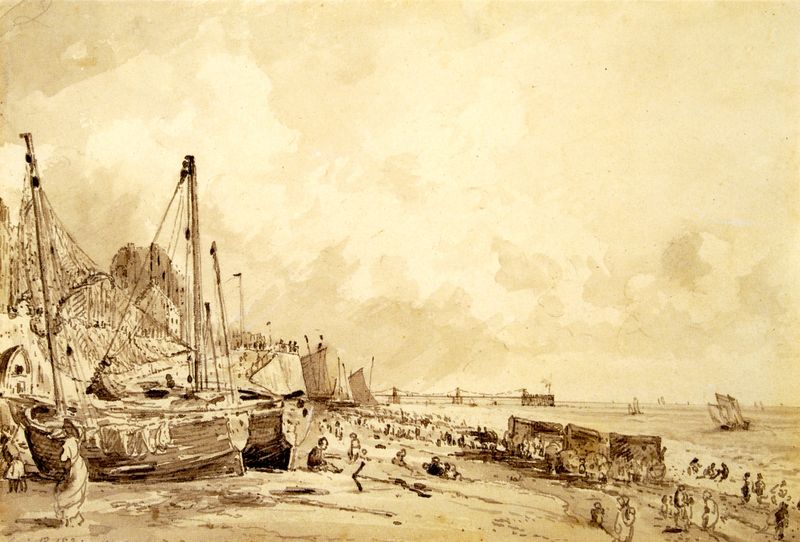
Titel: Brighton Beach, Looking East
Künstler: John Constable
Standort: New York (New York)
Institution: (Privatsammlung)
Schlagwörter: dunkel, feder, gemälde, himmel, mann, meer, schatten, wasser, weiß, wolken, aquarell, baden, badende, frauen, landschaft, menschen, ocker, sand, see, sitzen, stadt, ufer, braun, frau, grau, hell, holz, kleid, kleider, licht, männer, schwarz, skizze, strasse, zeichnung, haus, schloss, weg, wolke, beige, leute, malerei, horizont, häuser, weite, wind, brücke, sonne, kind, kontrast, boot, boote, kinder, küste, schiff, schiffe, segel, segelboot, segelschiffe, sommer, strand, wellen, fischer, mast, netze, segelschiff, mauer, farbe, grafik, hütten, ausflug, spazieren, kutschen, besucher, sepia, arbeiter, figuren, hafen, ladung, wagen, anleger, kai, kaimauer, masten, promenade, böschung, landung, pier, seile, steg, wellenbrecher, wogen, crowd, men, people, white, women, black, gray, grey, woman, yellow, spielen, wooden, anlegen, segelboote, takelage, taue, befestigung, ozean, segeln, segler, gang, laviert, tusche, ruine, burg, mole, sandstrand, schwimmen, urlaub, druck, schwarz weiss, radierung, stich, heiter, tinte, fisch, wood, cloud, clouds, man, rock, sky, boat, building, house, lake, ocean, sea, shore, water, waves, summer, child, matrosen, rampe, anker, löschen, maste, coast, river, road, drawing, umbra, castle, sketch, rötel, netz, beach, boats, sail, sailors, fischernetze, children, bridge, angler, waagen, city, human beings, menschne, watercolor, buden, harbor, holzboote, strandgut, old age, fish, fischernetz, meeer, play, ships, fishermen, himmel wolken, strandkorb, strandkörbe, sailing, sails, tan, stick, beams, ufen, sailboat, strandhaus, dock, landing, tide, badekabinen, brückenschlag, strand boote, strandwagen, net, masts, hull, 1800's, fishing boat, nets, coastal, oceans, immigration, bathing machine, sky beach people water boat ships sails, awatercolor, sialboat, coas